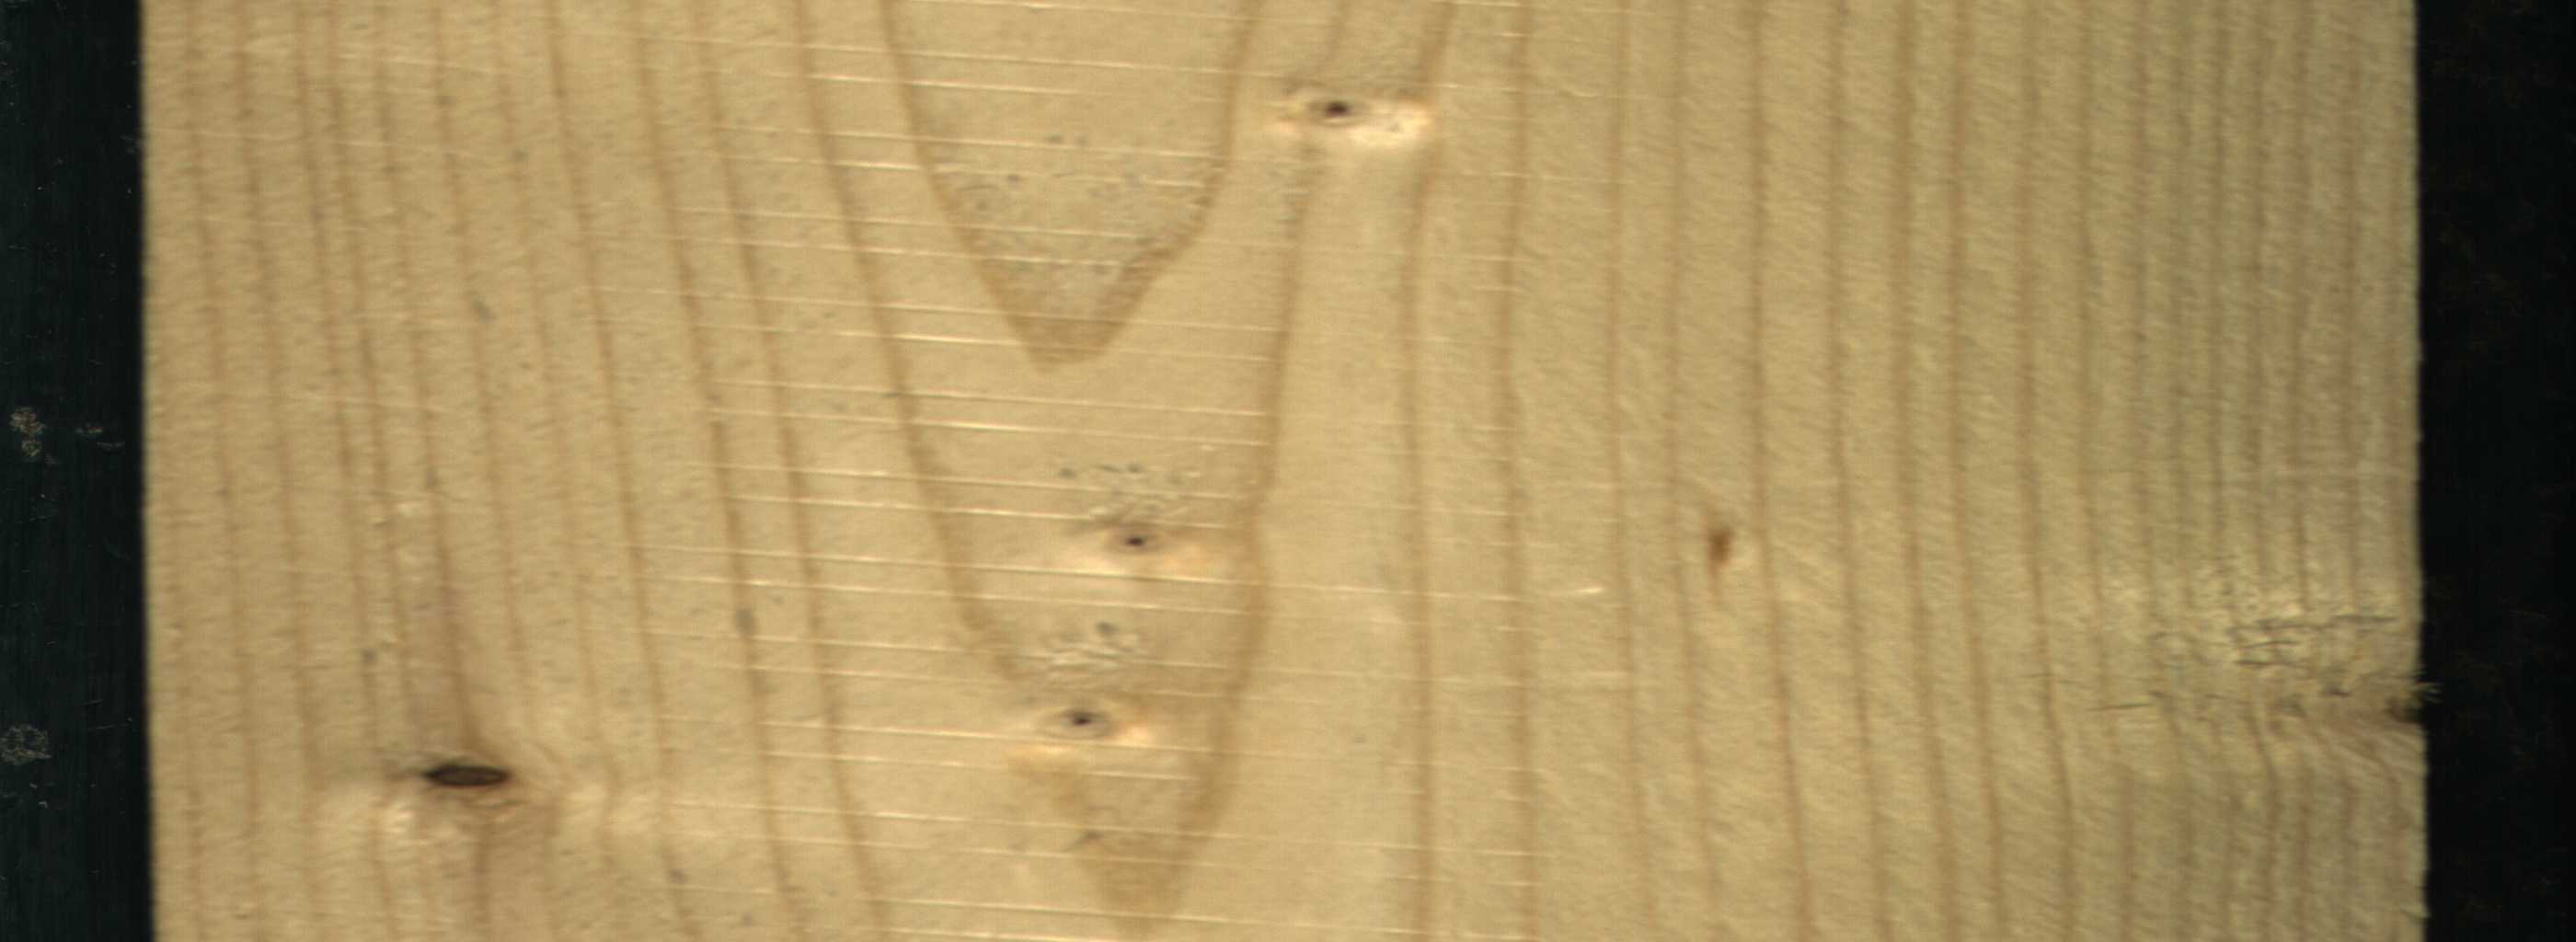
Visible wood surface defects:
Dead_Knot
Live_Knot
Live_Knot